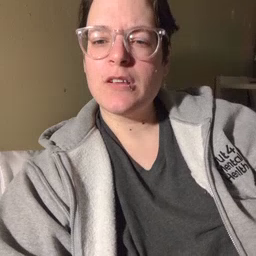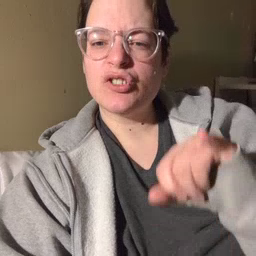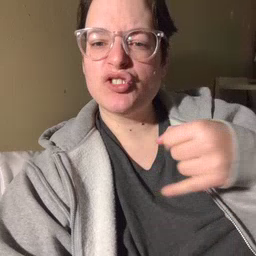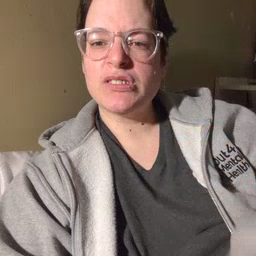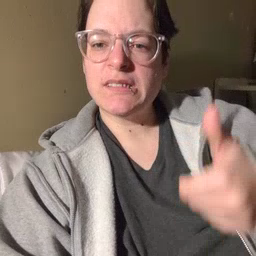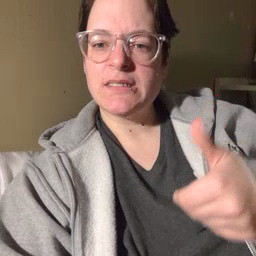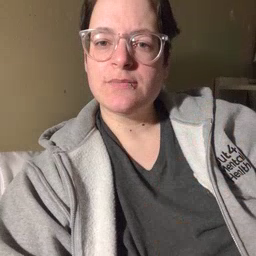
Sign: jeans